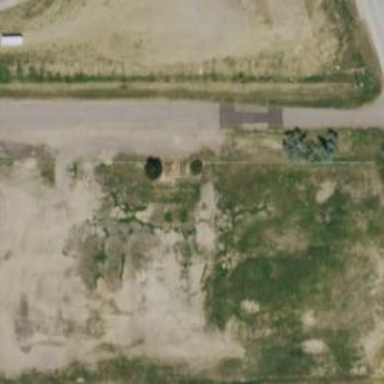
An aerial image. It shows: Parking area with unpaved surface.